Question: I've seen lots of sources saying it is possible to to be able to (through a list of selectable images), but can't find any raw examples that does what I want. I've gotten my scroll view "working", but I am unsure how to go forward - hopefully someone can send me some guidance.
Within my cellForRowAtIndexPath, I create a cell, and add both a scrollView and pageControl as subviews.
'''
UITableViewCell *cell = [self.challengeListView dequeueReusableCellWithIdentifier:SubmitChallengeCellIdentifier];
if(cell == nil){
cell = [[[UITableViewCell alloc] initWithStyle:UITableViewCellStyleDefault reuseIdentifier:SubmitChallengeCellIdentifier] autorelease];
cell.frame = CGRectMake(0, 0, 1000, 50);
}
scrollView = [[UIScrollView alloc] initWithFrame:CGRectMake(0, 0, tv.frame.size.width, 50)];
[scrollView setContentSize:CGSizeMake(1000, 50)];
[[cell contentView] addSubview:scrollView];
pageControl = [[UIPageControl alloc] initWithFrame:CGRectMake(0, 50, tv.frame.size.width, 50)];
[pageControl setNumberOfPages:4];
[[cell contentView] addSubview:pageControl];
'''
I've attached a screenshot of what's being displayed

the bottom portion of the main view is my UITableView that contains the scrollView/pageControl (and it will scroll horizontally, as I can see the scrollerIndicator showing this), and I've got its method's set to the following:
'''
- (NSInteger)numberOfSectionsInTableView:(UITableView *)tableView
{
return 1;
}
-(NSInteger) tableView:(UITableView *)tableView numberOfRowsInSection:(NSInteger)section
{
return 1;
}
'''
My Scroll view will indicate a "" and I am able to scroll back and forth, but obviously there's there. - preferably not a "hey this guy's done it somewhat similar, check out this link" but maybe more an explanation of how this functionality should be implemented correctly (E - it is my understanding Apple has made our lives easier in implementing this)
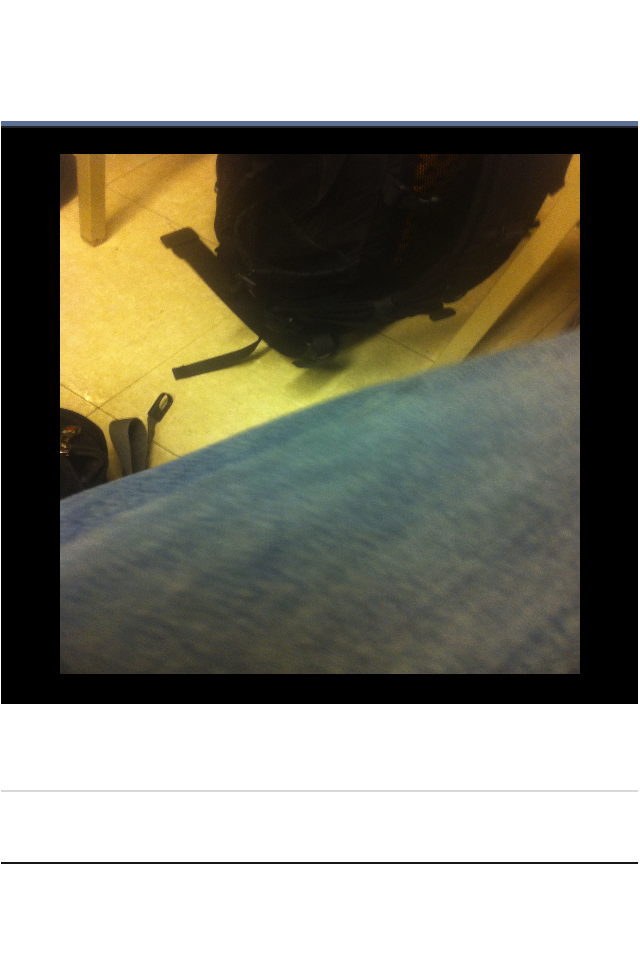
Answer: I've solved my own problem; maybe the reason no once answered me is because its a minor implementation once you understand each view's purpose.
From within 'cellForRowAtIndexPath:'
I created a standard 'UITableViewCell', however I altered the frame of the cell to my own custom frame of 1000 width by 50 height (catered to my needs for project).
I then created a 'UIScrollView', set it to the following (keep in mind I have my tableView defined in IB, so I'm mapping some of my height/widths to those values):
'''
scrollView = [[UIScrollView alloc] initWithFrame:CGRectMake(0, 0, tv.frame.size.width, 78)];
'''
I then create the desired image view (I realize I will next create a loop that does many images and lays them out across the scroll view):
'''
UIImage *image = [UIImage imageNamed:@"dummy.png"];
UIImageView *imageView = [[UIImageView alloc] initWithImage:image];
imageView.frame = CGRectMake(0, 0, 80, 78);
[scrollView addSubview: imageView];
'''
Here's the part I was missing. After adding the scrollView to the cell contents, you need to use the 'UIPageControl' (which didn't seem obvious to me for this implementation at first) to setup the actual "visual horizonal scrolling" affect:
'''
[[cell contentView] addSubview:scrollView];
pageControl = [[UIPageControl alloc] initWithFrame:CGRectMake(0, 50, tv.frame.size.width, 50)];
[pageControl setNumberOfPages:4];
[[cell contentView] addSubview:pageControl];
'''
Hope that helps someone's search - I spent quite some time on Google looking for the example I just explained and didn't have much luck other than the general overview of how it would work.